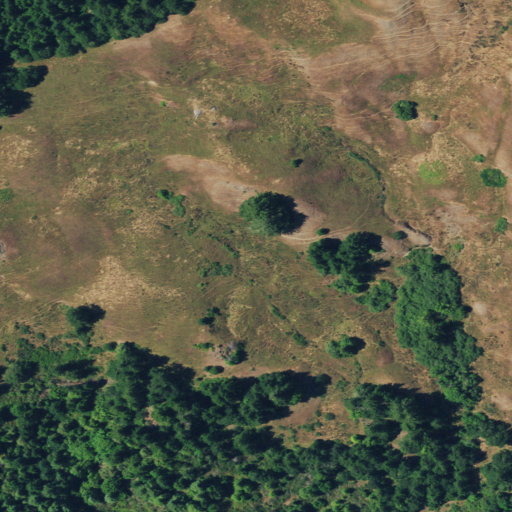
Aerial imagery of plain(s) in California named McCord Prairie containing grassland, shrub, mixed forest, deciduous forest, and evergreen forest